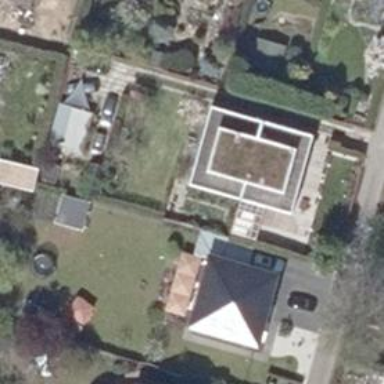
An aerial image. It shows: Flat-roofed residential building.